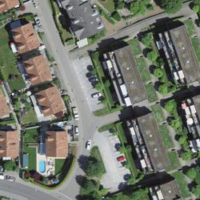
EUNIS habitat code: 55
Species observed at this site:
Primula veris